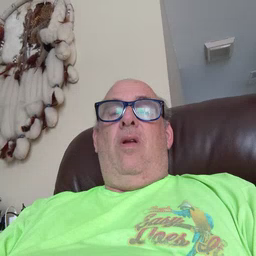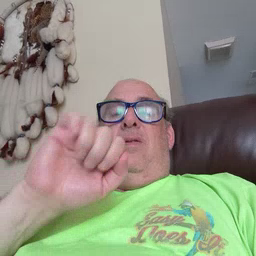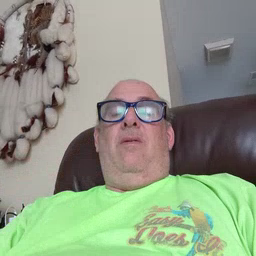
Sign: yes